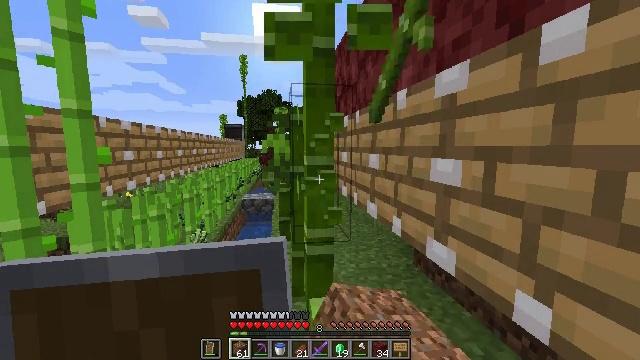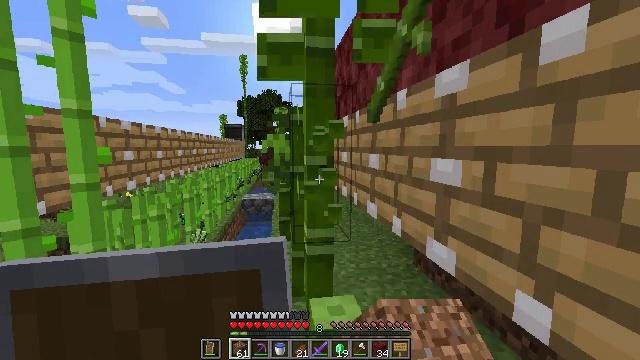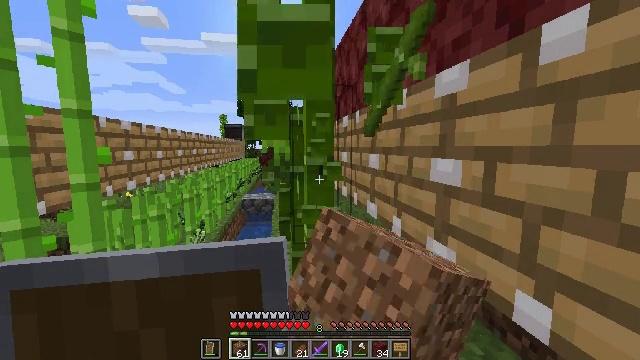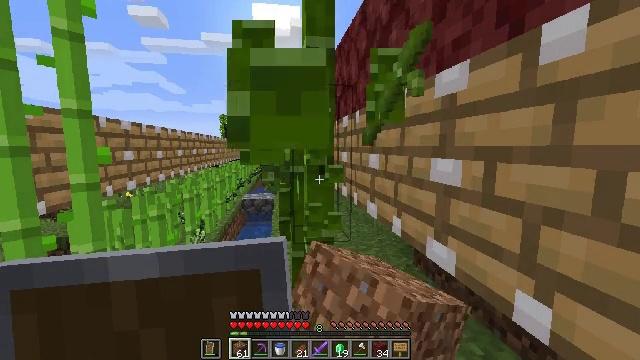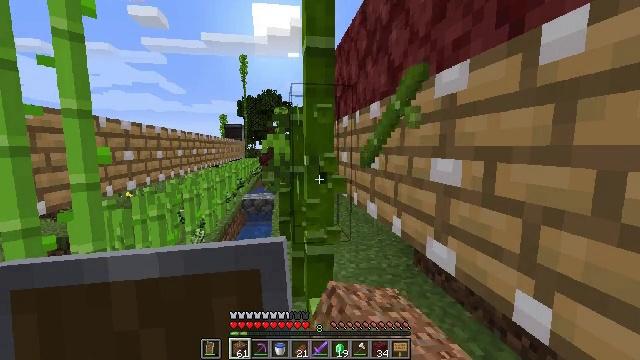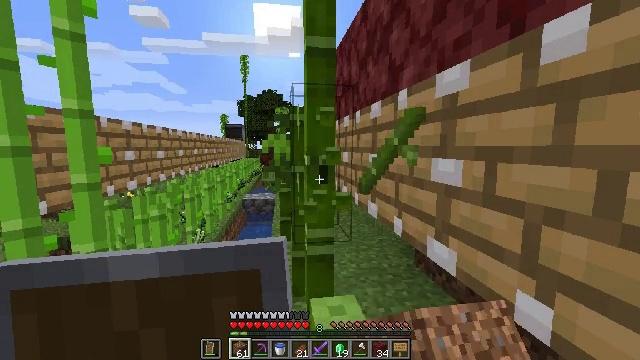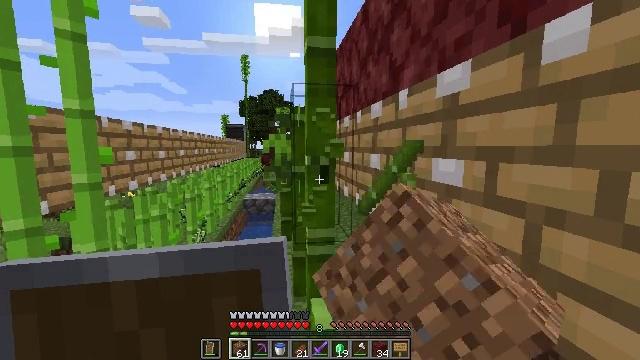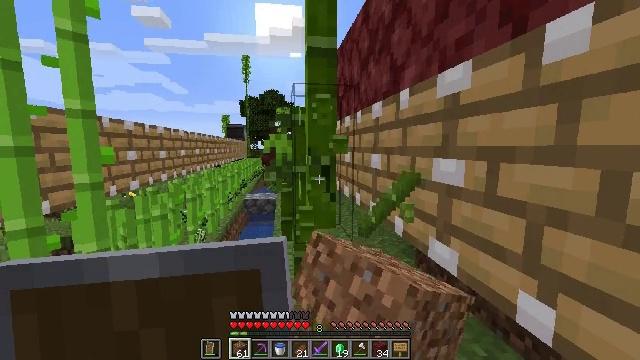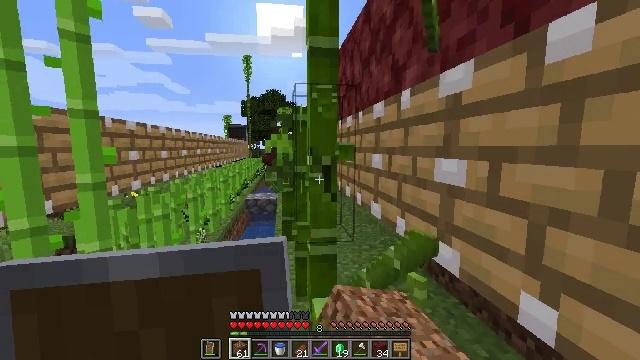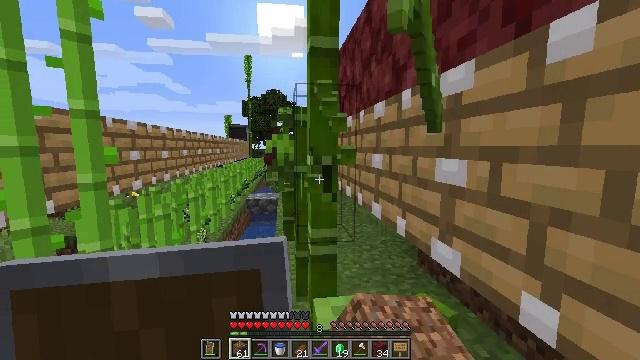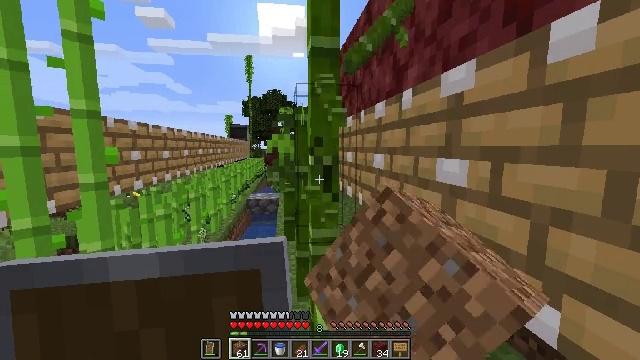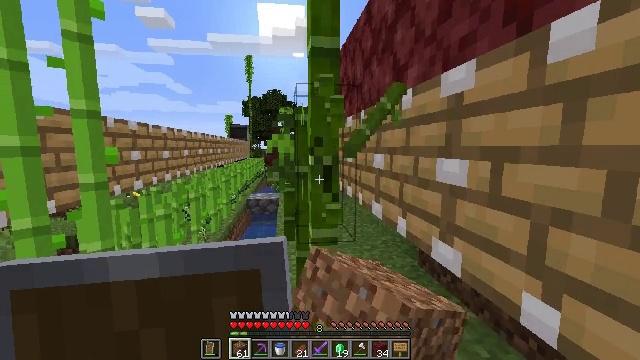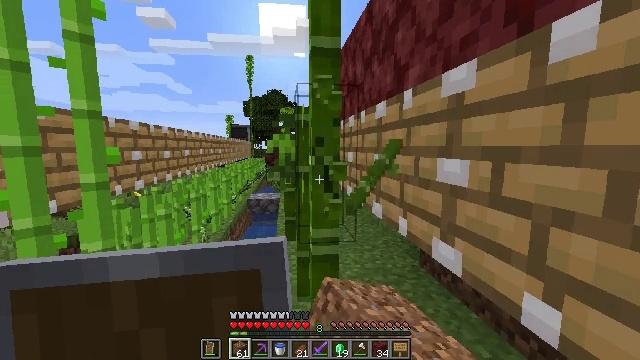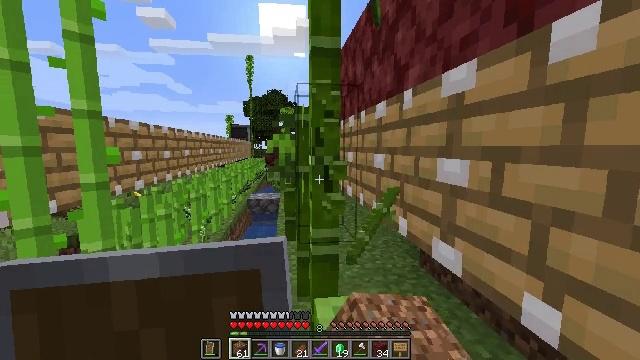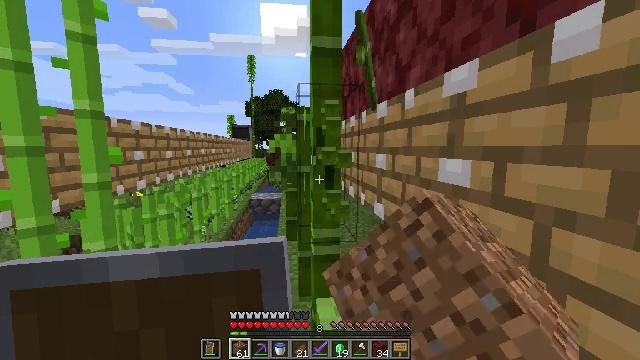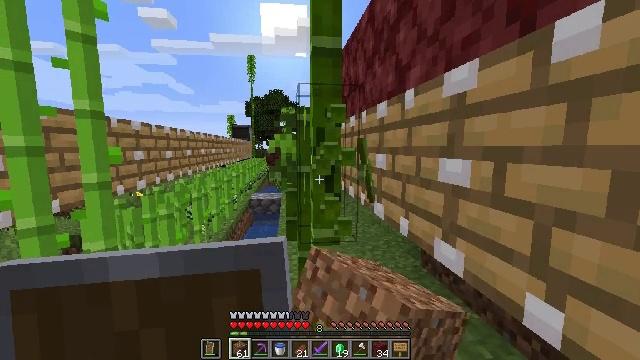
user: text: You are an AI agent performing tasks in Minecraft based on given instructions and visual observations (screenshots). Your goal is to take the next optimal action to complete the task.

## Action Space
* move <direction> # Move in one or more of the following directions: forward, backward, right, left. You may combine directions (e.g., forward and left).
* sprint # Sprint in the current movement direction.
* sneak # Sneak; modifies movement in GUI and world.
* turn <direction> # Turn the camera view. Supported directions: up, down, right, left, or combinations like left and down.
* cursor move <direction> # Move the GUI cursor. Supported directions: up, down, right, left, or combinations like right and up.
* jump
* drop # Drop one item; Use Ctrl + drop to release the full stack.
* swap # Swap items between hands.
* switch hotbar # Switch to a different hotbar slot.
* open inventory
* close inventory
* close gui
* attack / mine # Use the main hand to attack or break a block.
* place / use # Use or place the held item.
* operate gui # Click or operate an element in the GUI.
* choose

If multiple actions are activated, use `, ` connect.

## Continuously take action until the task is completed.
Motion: motion action
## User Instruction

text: Break the bamboo stalk.
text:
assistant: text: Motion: attack / mine
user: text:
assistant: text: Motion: attack / mine
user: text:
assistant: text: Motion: attack / mine
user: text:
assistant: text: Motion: attack / mine
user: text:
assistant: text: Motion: attack / mine
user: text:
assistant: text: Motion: attack / mine
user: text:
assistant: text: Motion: attack / mine
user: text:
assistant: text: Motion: attack / mine
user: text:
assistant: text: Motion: attack / mine
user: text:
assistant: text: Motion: attack / mine
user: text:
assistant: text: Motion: attack / mine
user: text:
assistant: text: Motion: attack / mine
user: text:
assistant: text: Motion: attack / mine
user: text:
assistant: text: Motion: attack / mine
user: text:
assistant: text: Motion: attack / mine
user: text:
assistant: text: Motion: attack / mine
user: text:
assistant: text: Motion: attack / mine
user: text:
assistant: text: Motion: attack / mine
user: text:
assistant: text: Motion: attack / mine
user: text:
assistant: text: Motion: attack / mine
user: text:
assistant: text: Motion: attack / mine
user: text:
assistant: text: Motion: attack / mine
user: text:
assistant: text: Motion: attack / mine
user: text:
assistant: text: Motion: attack / mine
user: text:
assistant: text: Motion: attack / mine
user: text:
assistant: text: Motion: attack / mine
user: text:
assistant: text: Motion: attack / mine
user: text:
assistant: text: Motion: attack / mine
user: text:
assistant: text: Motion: attack / mine
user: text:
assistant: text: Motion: no_op